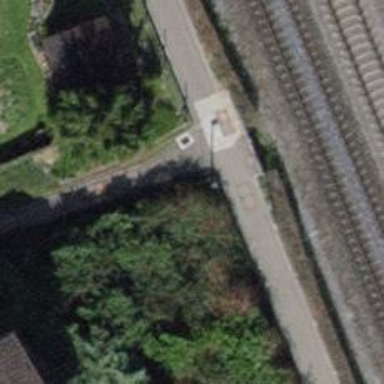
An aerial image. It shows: Footway passing through tunnel.